Interaction volume radius: 5 \u00c5
Interaction volume height: 30 \u00c5
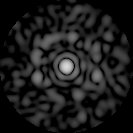
Disorder parameter: 0.8367